Interaction volume radius: 10 \u00c5
Interaction volume height: 30 \u00c5
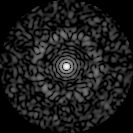
Disorder parameter: 0.8488